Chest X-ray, PA view. Patient: 63 years old, sex F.
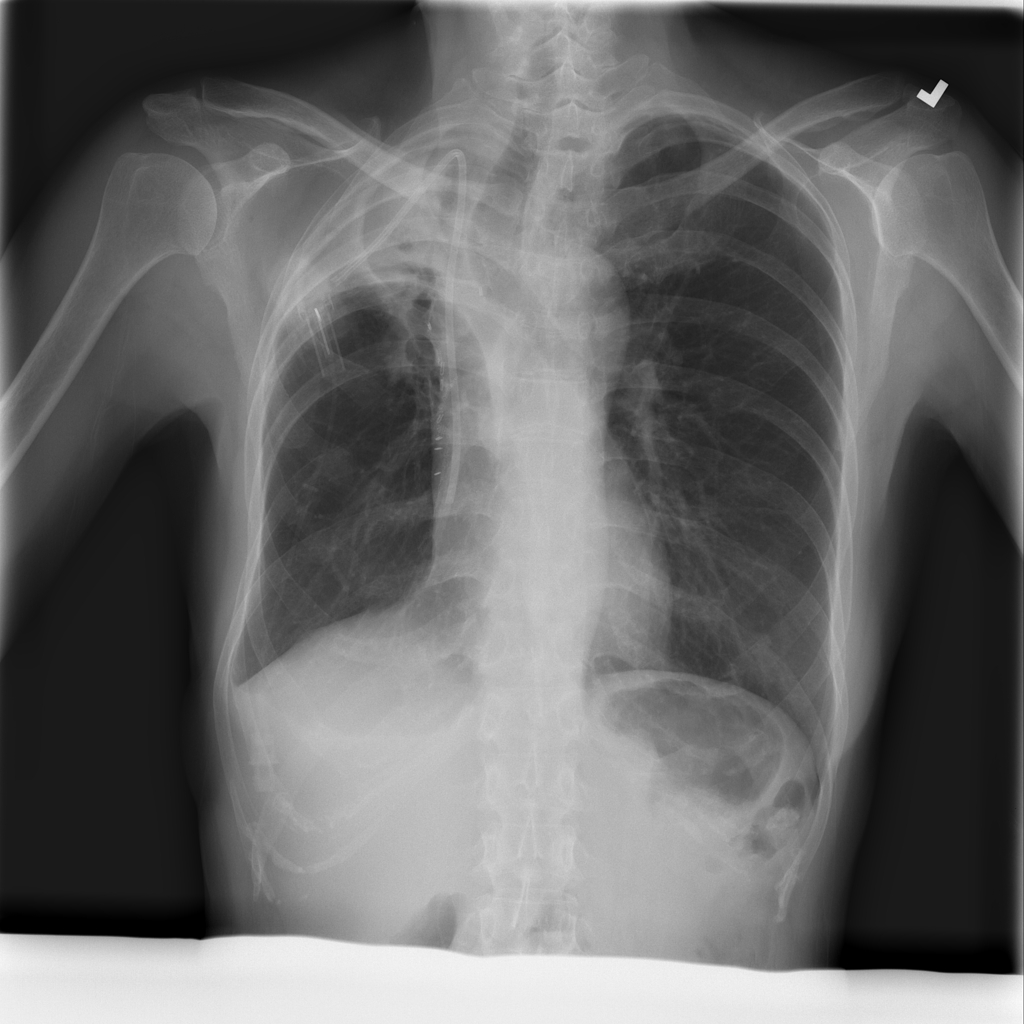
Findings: No Finding